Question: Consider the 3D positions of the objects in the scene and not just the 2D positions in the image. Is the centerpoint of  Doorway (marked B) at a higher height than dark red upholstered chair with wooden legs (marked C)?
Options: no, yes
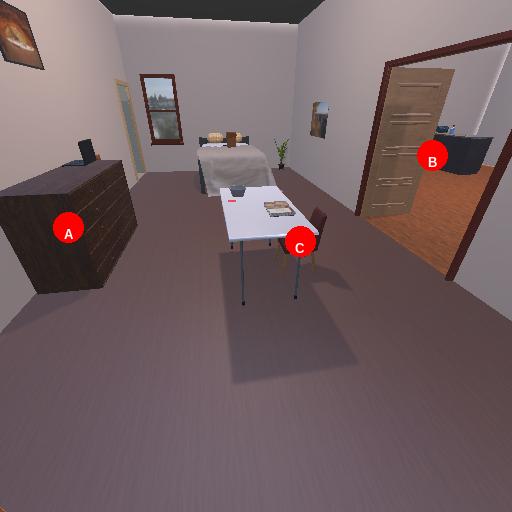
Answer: no